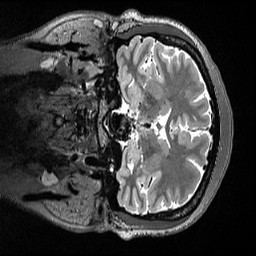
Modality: T2w
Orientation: coronal
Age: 37
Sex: female
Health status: healthy
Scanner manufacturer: siemens
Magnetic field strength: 3 T
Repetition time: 3.2 s
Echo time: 0.563 s